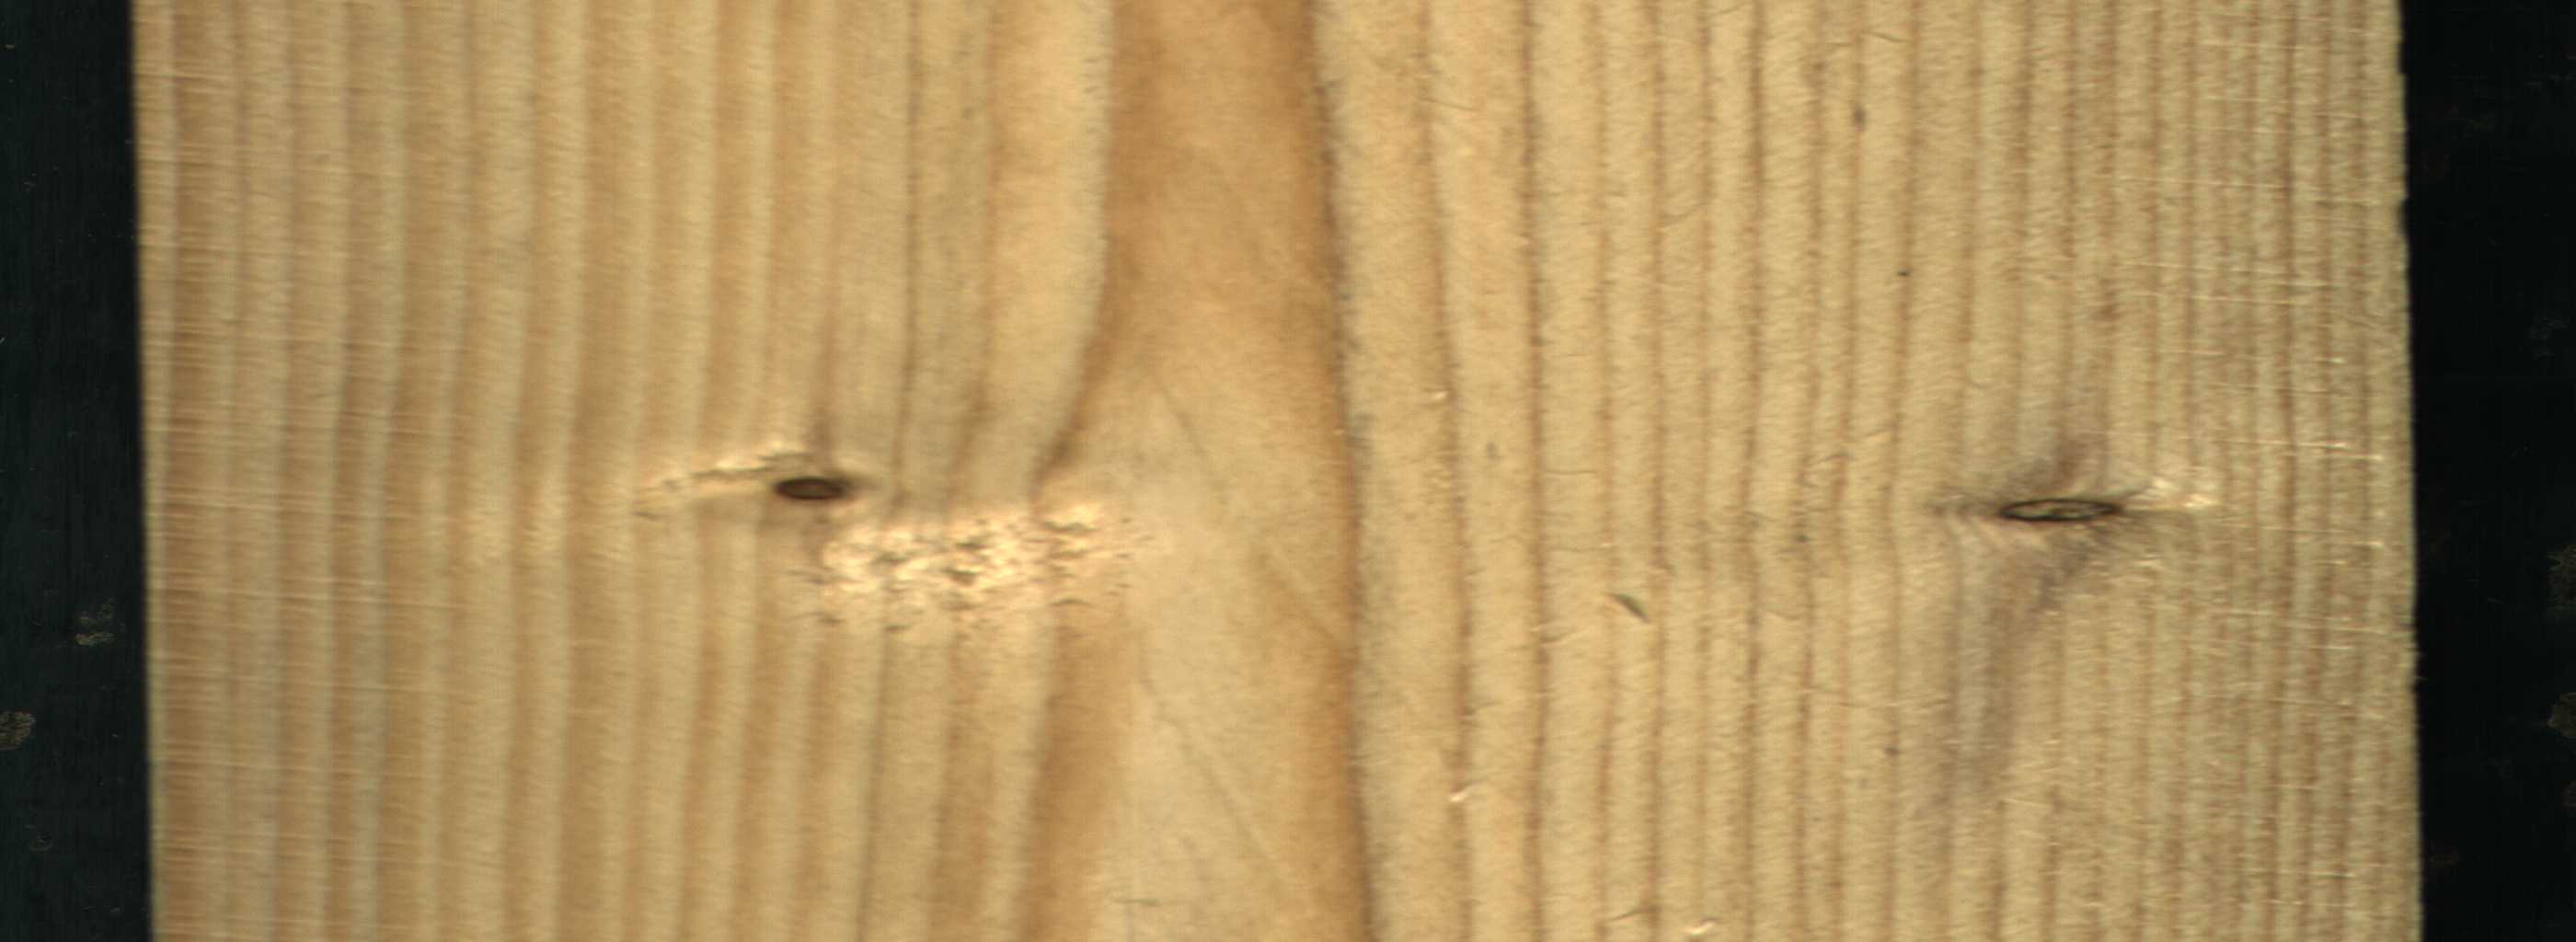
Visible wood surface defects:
Dead_Knot
Dead_Knot